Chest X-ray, PA view. Patient: 45 years old, sex F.
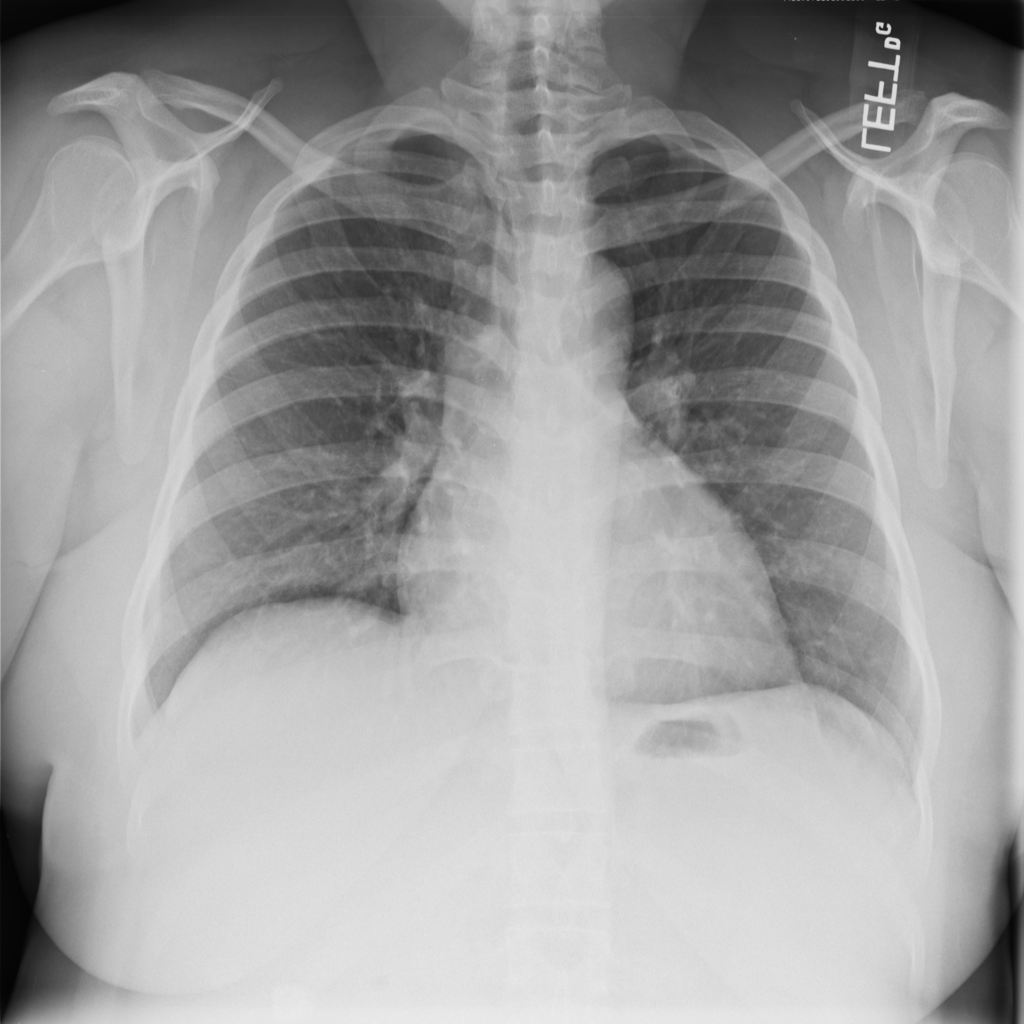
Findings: No Finding